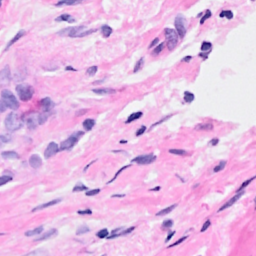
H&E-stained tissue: Breast